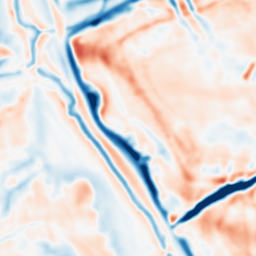
Category: multiscale
Decomposition family: dog_multiscale
Decomposition parameters: sigma_ratio: 1.4
n_scales: 4
base_sigma: 2
Upsampling method: bspline
Upsampling parameters: scale: 4
Upsampling scale: 4